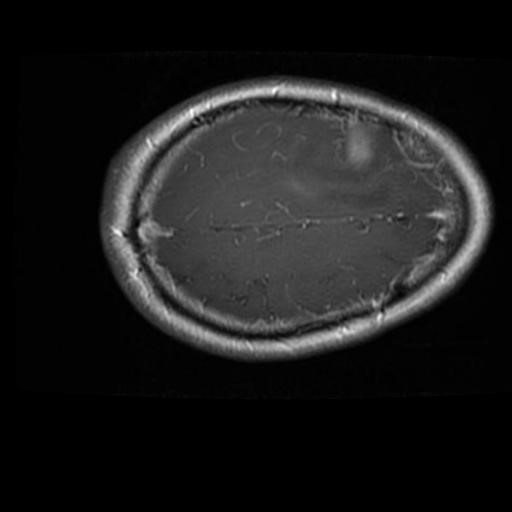
Label: brain_glioma